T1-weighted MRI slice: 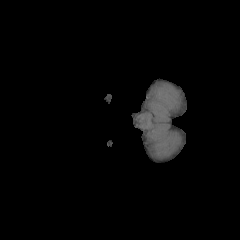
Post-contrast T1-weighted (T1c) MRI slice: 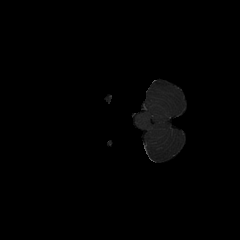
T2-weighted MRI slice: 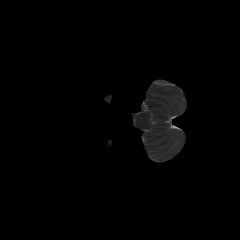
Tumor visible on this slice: no